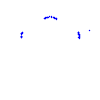
Particle: pion